Question: Let's assume the following setup:

There is a horizontal-only scrolling, transparent 'UIScrollView'(rectangle with blueish background and red border) and a infinite number of 'UIImageView' instances (reddish squares) being subviews of the same 'UIView' ('self.view').
The 'UIScrollView' is being brought to front by
'''
[self.view bringSubviewToFront:scrollView]
'''
in the containing 'UIViewController'.
The following shall be achieved: The 'UIScrollView' should receive the left/right swipe gestures to scroll horizontally, whereas the 'UIImageViews' covert by the 'UIScrollView' should receive swipe gestures with direction up/down, which are added as follows:
'''
UISwipeGestureRecognizer *swipeGesture = [[UISwipeGestureRecognizer alloc] initWithTarget:self action:@selector(swipeUpGestureHandler:)];
swipeUpGesture.direction = UISwipeGestureRecognizerDirectionUp | UISwipeGestureRecognizerDirectionDown;
[imageView addGestureRecognizer:swipeGesture];
'''
This works when the 'UIImageView' is not covered by the 'UIScrollView', but obviously does not work when the 'UIScrollView' is in front of said views.
To summarize, the 'UIScrollView' should the up/down swipe event / gesture to the specific underlying 'UIImageView', but still receive the regular left/right swipe event / gesture for horizontal scrolling.
From what I read in the documentation it would be easy to solve if the 'UIImageViews' would be contained inside the 'UIScrollView' - however, that is not possible in this setup, and I'm pretty sure there has to be a solution to solve this problem.
Any hints are appreciated, thank you.
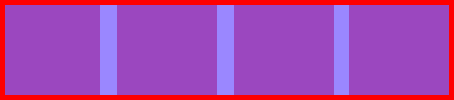
Answer: I've found a solution for this issue. While I was unable to forward the swipe up/down gestures to the image views behind the scrollview, I've now added gesture recognisers with direction up/down to the scrollview. In the gesture recognisers actions, I determine the point of the gesture within the window and hittest the window's first view for these point with a nil event. In the custom scrollview, I overwrote the hittest message to return NO with an empty event so the appropriate imageview would eventually be identifier. Once I got the imageview lying behind the scrollview at the point of the gesture, I was able to perform the appropriate action on my imageview.
I'm not sure whether this is the finest solution for this issue, however I wasn't able to build a better one after hours of investigation and experimenting. This setup might be a bit unusual and therefor tricky. Your input is still appreciated in case you have anything to add.